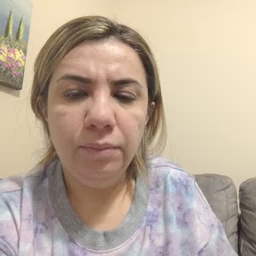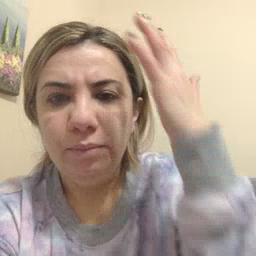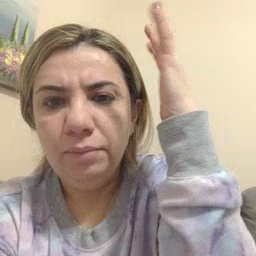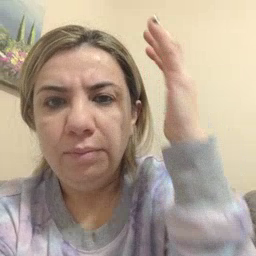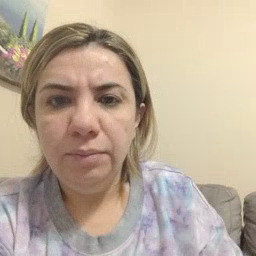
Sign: tree